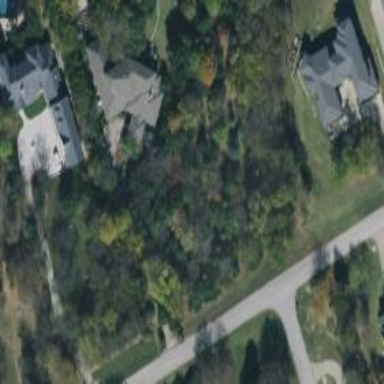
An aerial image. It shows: Driveway.